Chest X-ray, PA view. Patient: 36 years old, sex M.
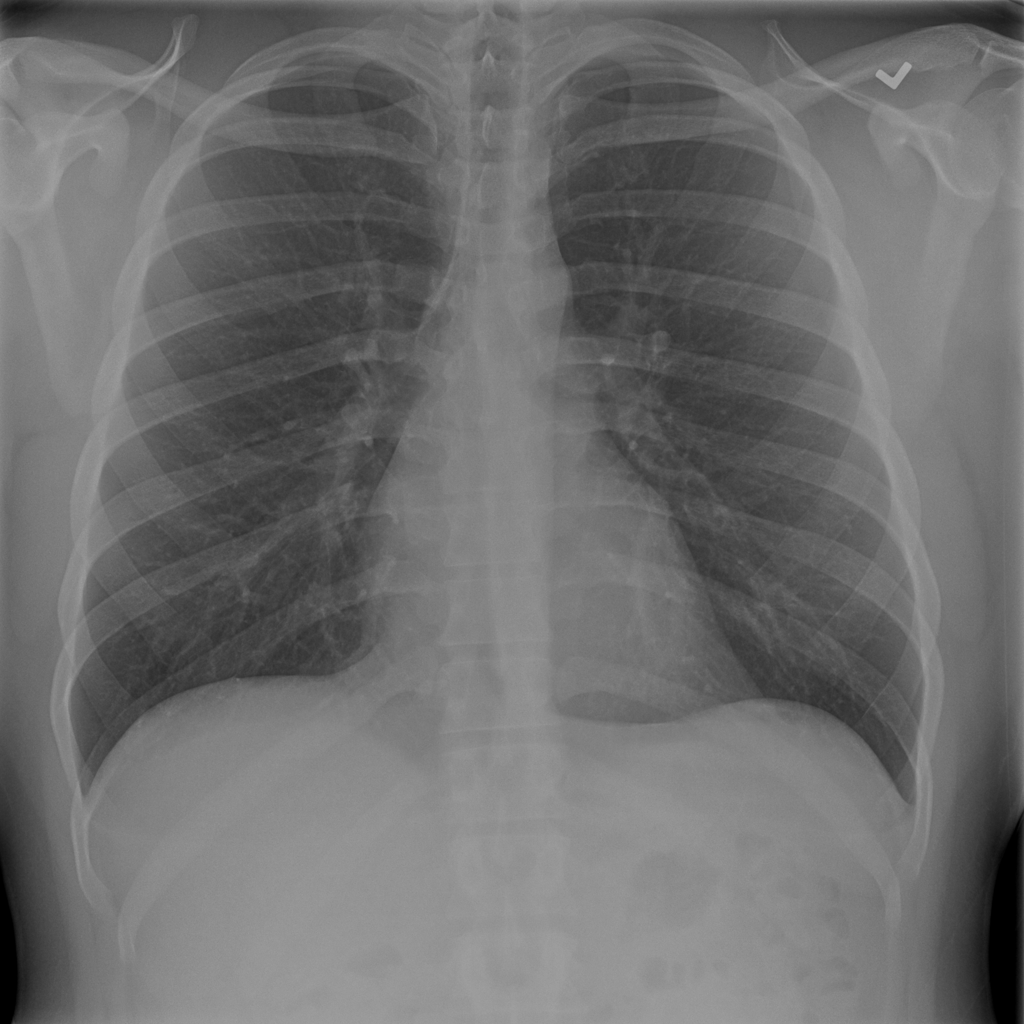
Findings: No Finding